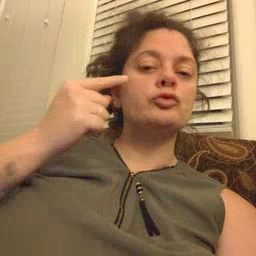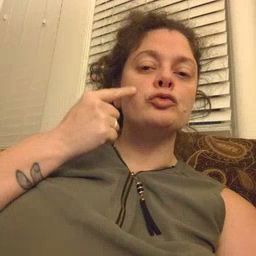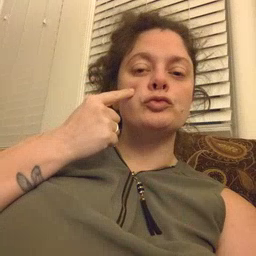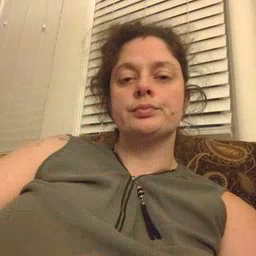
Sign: cheek